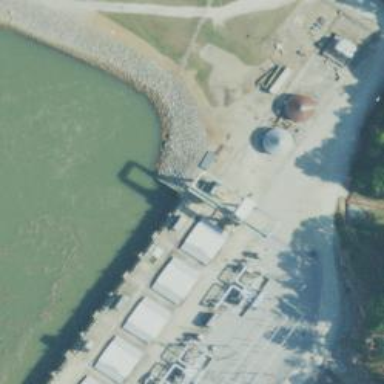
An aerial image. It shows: Hydro power generator operating with water-pumped-storage method.